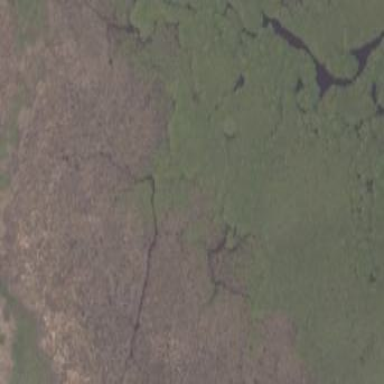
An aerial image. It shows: Marshy wetland area.